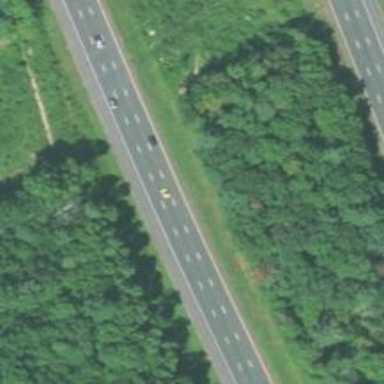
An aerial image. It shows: Asphalt motorway.